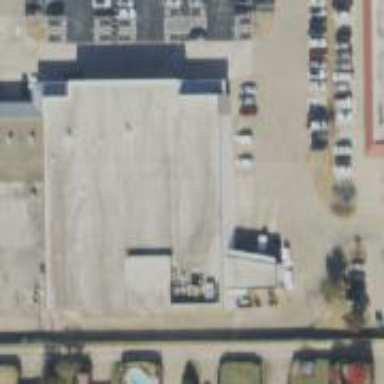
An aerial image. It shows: Building with flat roof.